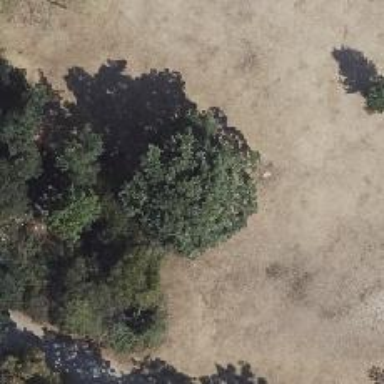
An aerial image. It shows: Broadleaved deciduous tree located in park.